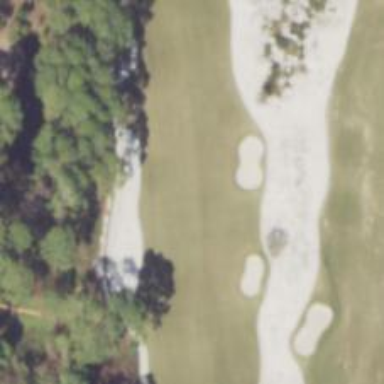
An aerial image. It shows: Golf hole.